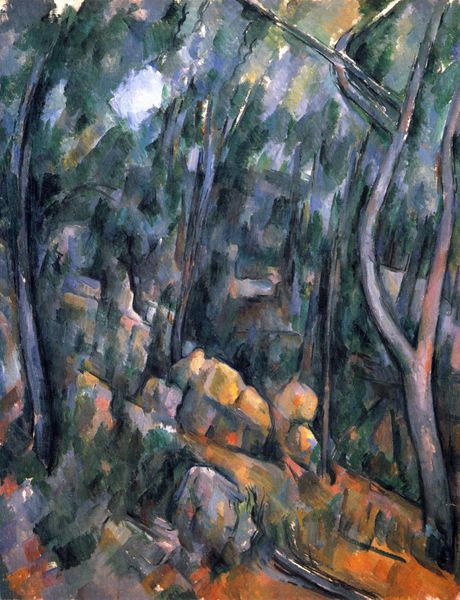
Titel: Wald bei den Felsenhöhlen oberhalb des Château Noir
Künstler: Paul Cézanne
Standort: London
Institution: National Gallery
Schlagwörter: baum, berg, blau, blätter, dunkel, felsen, gemälde, himmel, meer, schatten, weiß, aquarell, baumstämme, bäume, cezanne, fluss, gelb, grün, impressionismus, kubismus, landschaft, ocker, äste, ausschnitt, braun, bunt, frankreich, grau, hell, licht, orange, schwarz, gras, rot, weg, beige, expressionismus, hochformat, malerei, stein, steine, öl, ast, baumstamm, erde, gräser, hügel, natur, stamm, zweige, brücke, pastos, sonne, boden, pflanzen, schräg, wald, düster, abhang, abstrakt, farben, fels, gebirge, hang, modern, formen, lila, schattierung, violett, linien, van gogh, stämme, detail, finster, ölfarben, striche, unscharf, punkte, wasserfarben, durchblick, provence, kontur, lichtung, paul, schraffur, konturen, leinwand, flecken, böau, verschwommen, verwischt, lanschaft, paul cezanne, waldboden, rinde, struktur, urwald, dicht, rine, gewebe, schafe, astgabel, schraffierung, moderne kunst, verschattet, vertikale, tache, franz marc, marc, blaue reiter, kristallin, espressionistisch, brün, frankreic, werde, hügrl, bäu e, blaue reite